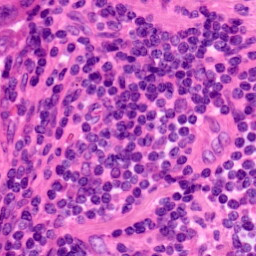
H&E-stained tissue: Lung